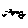
Label: zigzag